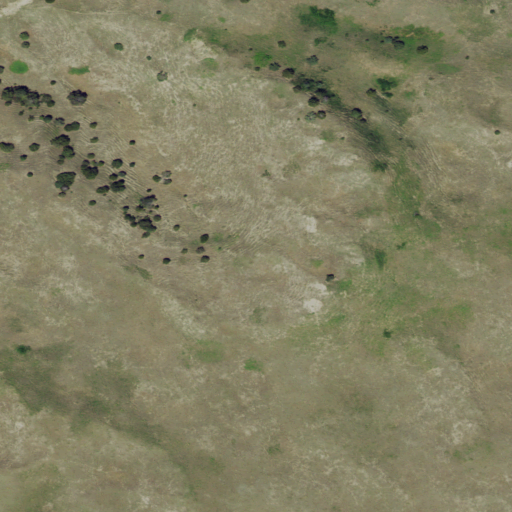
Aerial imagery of mountain in Nebraska named Indian Hill containing only grassland